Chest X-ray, PA view. Patient: 38 years old, sex F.
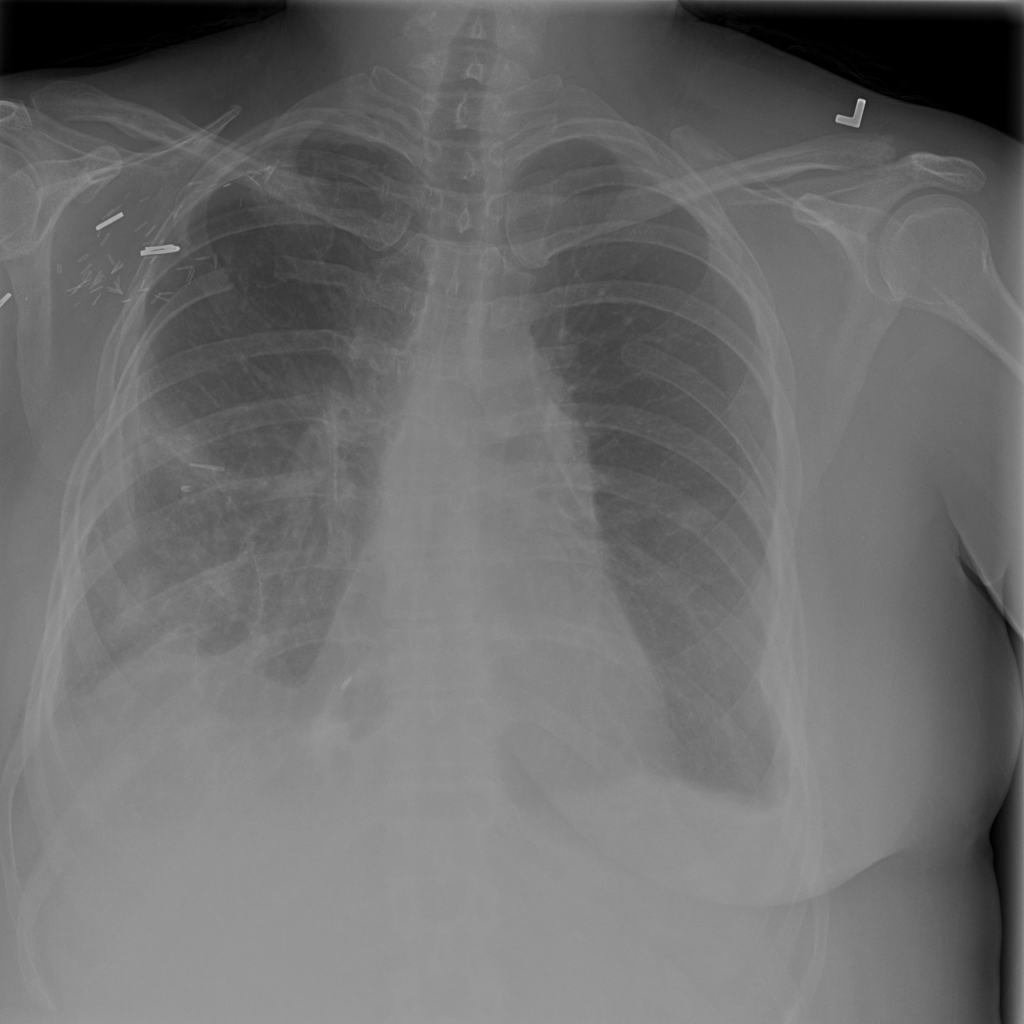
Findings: Infiltration